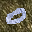
Label: 0